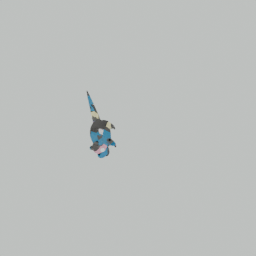
Label: animals